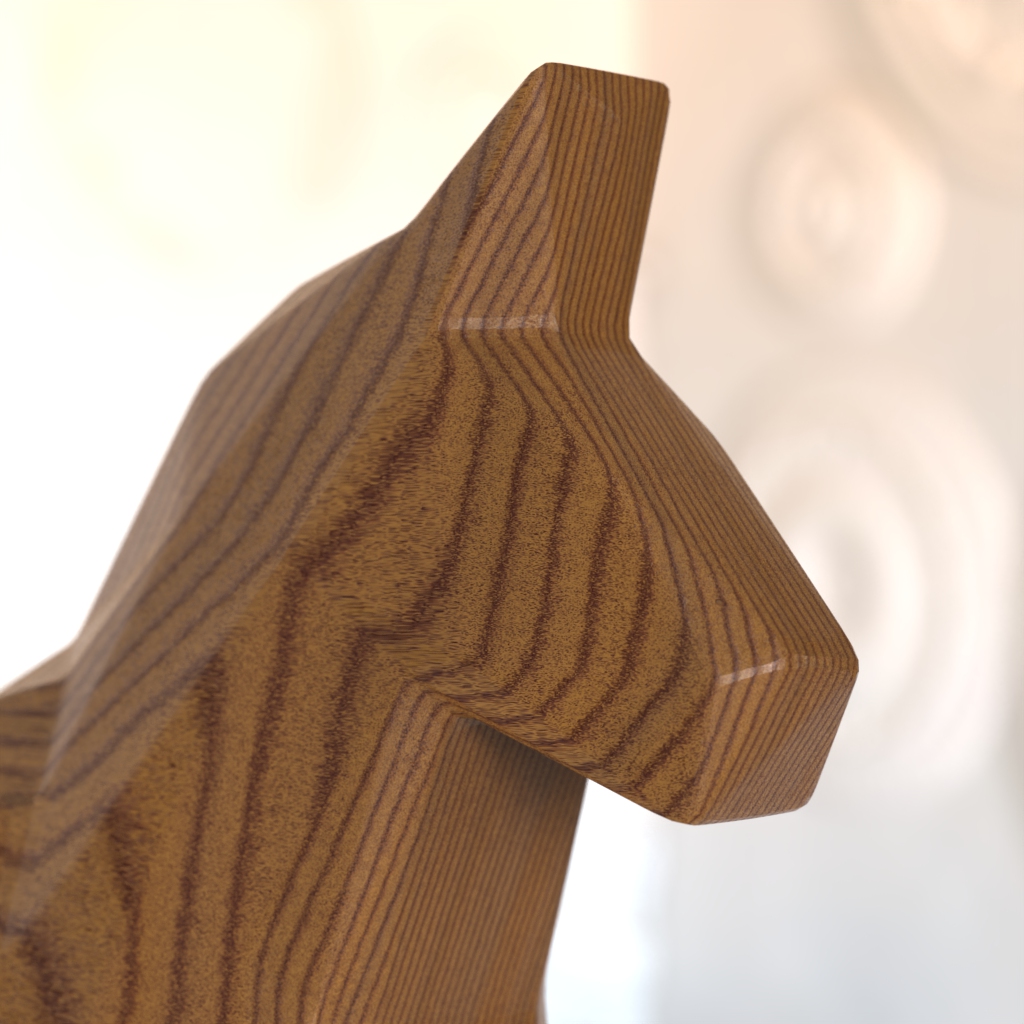
A high quality rendering of a dalahest_oak dalecarlian horse figurine made of varnished dark oak standing on a white marble sidetable in an a photo studio hall in london with natural soft warm daylight from windows,close-up shot of the head right side, close-up, 100 mm, f 16, bokeh